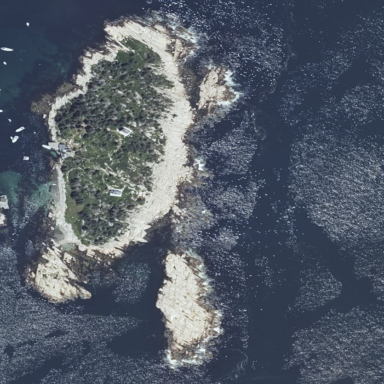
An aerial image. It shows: Islet along the natural coastline.